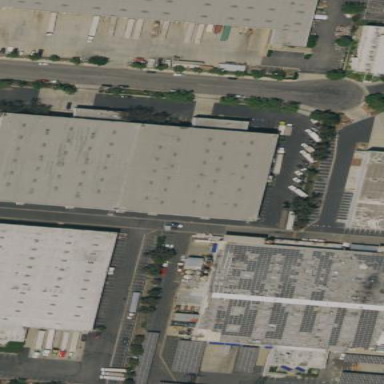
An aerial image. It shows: Warehouse building.